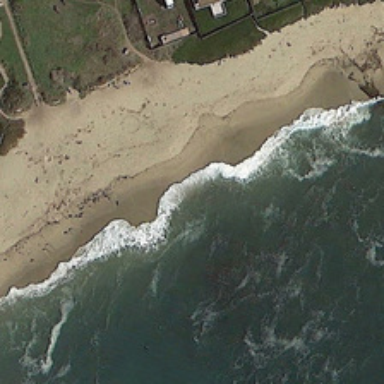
A piece of ocean is near a yellow beach and some meadows .